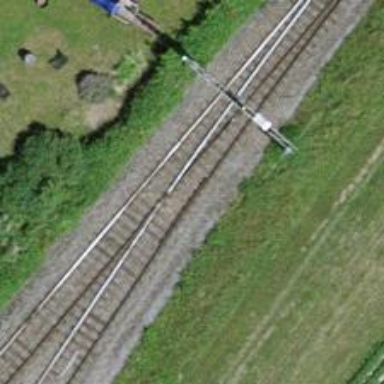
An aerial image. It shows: Rail siding with electrified contact lines for trains.